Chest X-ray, PA view. Patient: 69 years old, sex M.
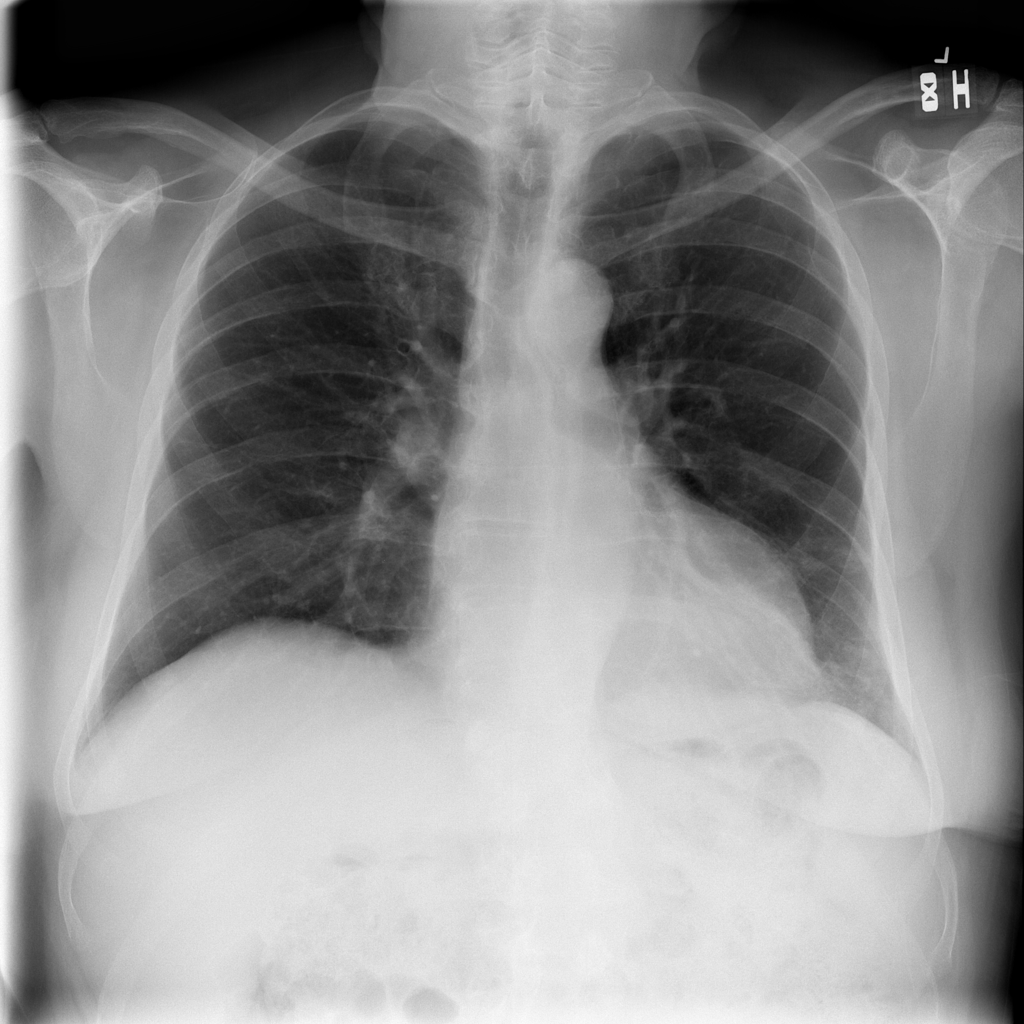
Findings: No Finding